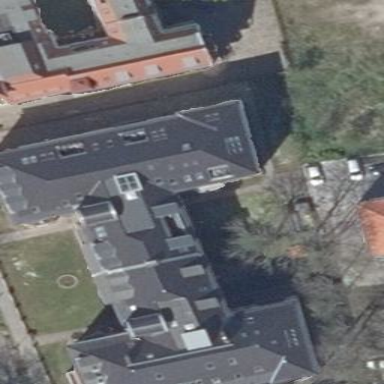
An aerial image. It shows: Historic yellow building with apartments. The building has hipped black roof.